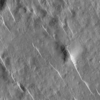
Label: not_dusty